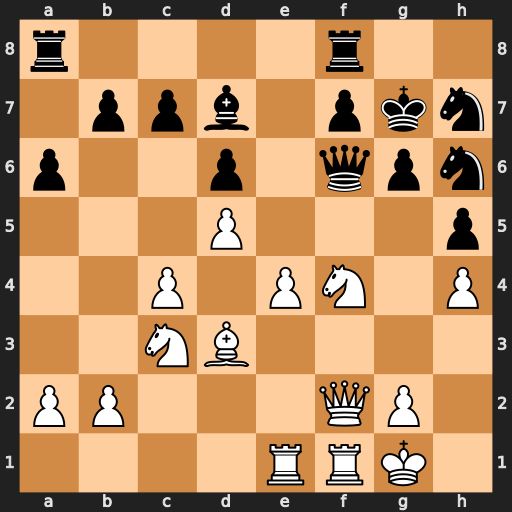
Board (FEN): r4r2/1ppb1pkn/p2p1qpn/3P3p/2P1PN1P/2NB4/PP3QP1/4RRK1
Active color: w
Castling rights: -
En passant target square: -
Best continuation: e5 dxe5 Nxh5+ gxh5 Qg3+ Ng4 Rxf6